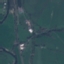
Label: Pasture